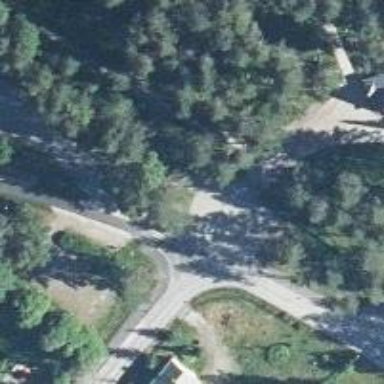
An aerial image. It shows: Asphalt cycleway with crossing.